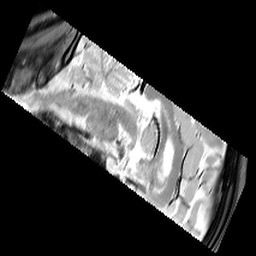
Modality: PDw
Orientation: sagittal
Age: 21
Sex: female
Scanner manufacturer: siemens
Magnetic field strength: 3 T
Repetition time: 6.49 s
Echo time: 0.016 s